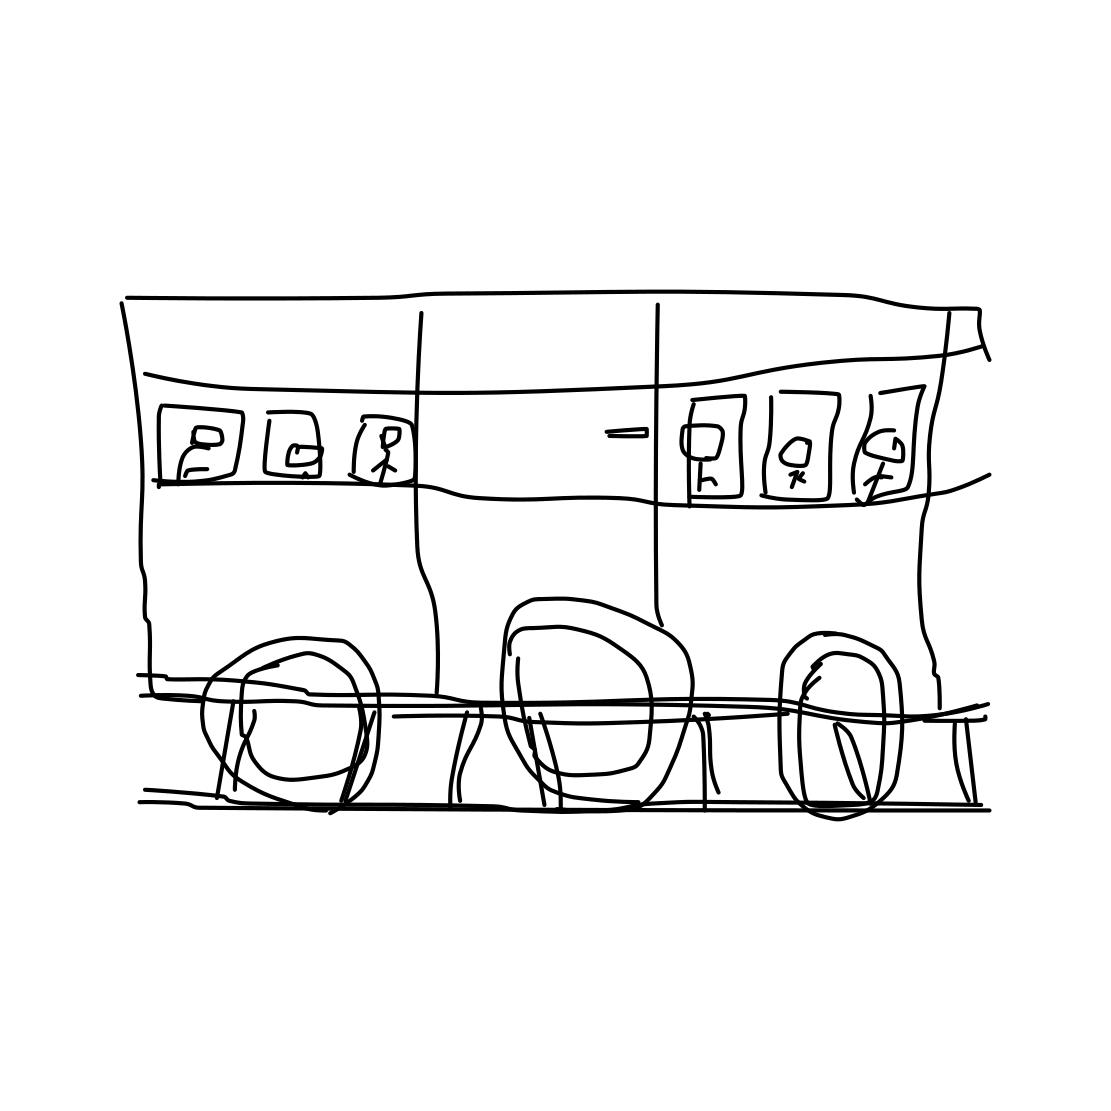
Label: train